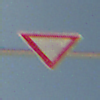
Verkehrszeichen: VorfahrtGewaehren
Umgebung: Outdoor, Beach
Tageszeit: Midday
Wetter: PartlyCloudy
Licht: Natural
Jahreszeit: NotSpecified
Kontrast: HighContrast